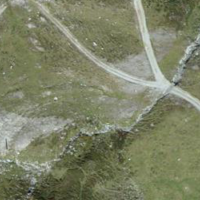
EUNIS habitat code: 31
Species observed at this site:
Oenanthe oenanthe
Vaccinium vitis-idaea
Vaccinium uliginosum